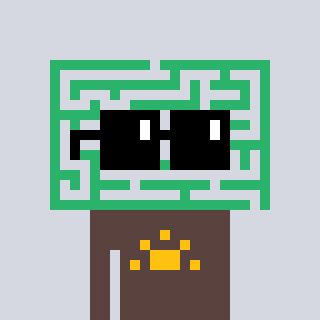
a pixel art character with square black sunglasses, a maze-shaped head and a darkbrown-colored body on a cool background